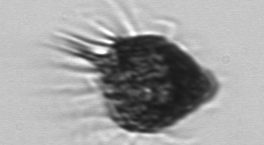
Label: Strombidium_morphotype2